Question: I have a customer discount table like these:

i have a deceared varialbe named @Total to store the total Amount
'''
declare @Total numeric (12,2)
set @Total = (select Sum(LaborAmt) from #Data
group by Co)
'''
I need write a query to get the corrected discountRate according to the @Total. That is mean it should return 2 if my total amount is <PHONE>
'''
SELECT dbo.budCustomerDisc.Customer, dbo.budCustDiscRate.DiscountRate
FROM dbo.budCustDiscRate INNER JOIN
dbo.budCustomerDisc ON dbo.budCustDiscRate.DiscountID = dbo.budCustomerDisc.DiscountId AND dbo.budCustDiscRate.JBCo = dbo.budCustomerDisc.JBCo
WHERE (dbo.budCustomerDisc.Customer = 165) .........
'''
sorry i just do not know have to write it
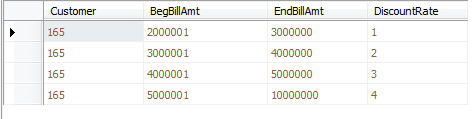
Answer: The key thing here is that you are looking for it to return a value when @Total falls between BegBillAmt and EndBillAmt. You want it to return the correct DiscountRate. To do this we need either a BETWEEN statement, or two statements, one that checks BegBillAmt and one that checks EndBill Amt. I'll illustrate both:
First using BETWEEN:
'''
SELECT dbo.budCustomerDisc.Customer, dbo.budCustDiscRate.DiscountRate
FROM dbo.budCustDiscRate INNER JOIN
dbo.budCustomerDisc ON dbo.budCustDiscRate.DiscountID = dbo.budCustomerDisc.DiscountId AND dbo.budCustDiscRate.JBCo = dbo.budCustomerDisc.JBCo
WHERE (dbo.budCustomerDisc.Customer = 165) AND @TOTAL BETWEEN BegBillAmt AND EndBillAmt
'''
Sometimes BETWEEN is unclear (heck I'm not sure it's supported outside SQL Server, or in a case like there where they are database fields rather than static variables). So here it is with the two checks:
'''
SELECT dbo.budCustomerDisc.Customer, dbo.budCustDiscRate.DiscountRate
FROM dbo.budCustDiscRate INNER JOIN
dbo.budCustomerDisc ON dbo.budCustDiscRate.DiscountID = dbo.budCustomerDisc.DiscountId AND dbo.budCustDiscRate.JBCo = dbo.budCustomerDisc.JBCo
WHERE (dbo.budCustomerDisc.Customer = 165) AND BegBillAmt >= @Total AND EndBillAmt <= @Total
'''
Hope this helps clarify things for you.